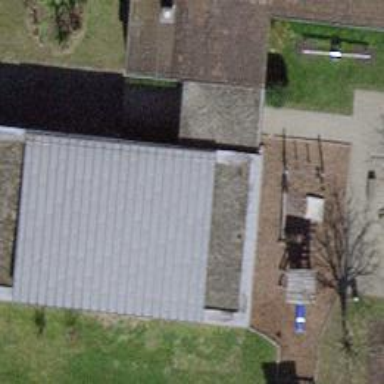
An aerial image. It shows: Kindergarten.